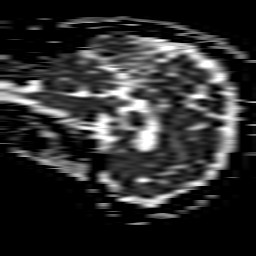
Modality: ADC
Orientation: sagittal
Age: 69
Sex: female
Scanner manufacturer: philips
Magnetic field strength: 1.5 T
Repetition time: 3.646 s
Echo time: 0.09255 s